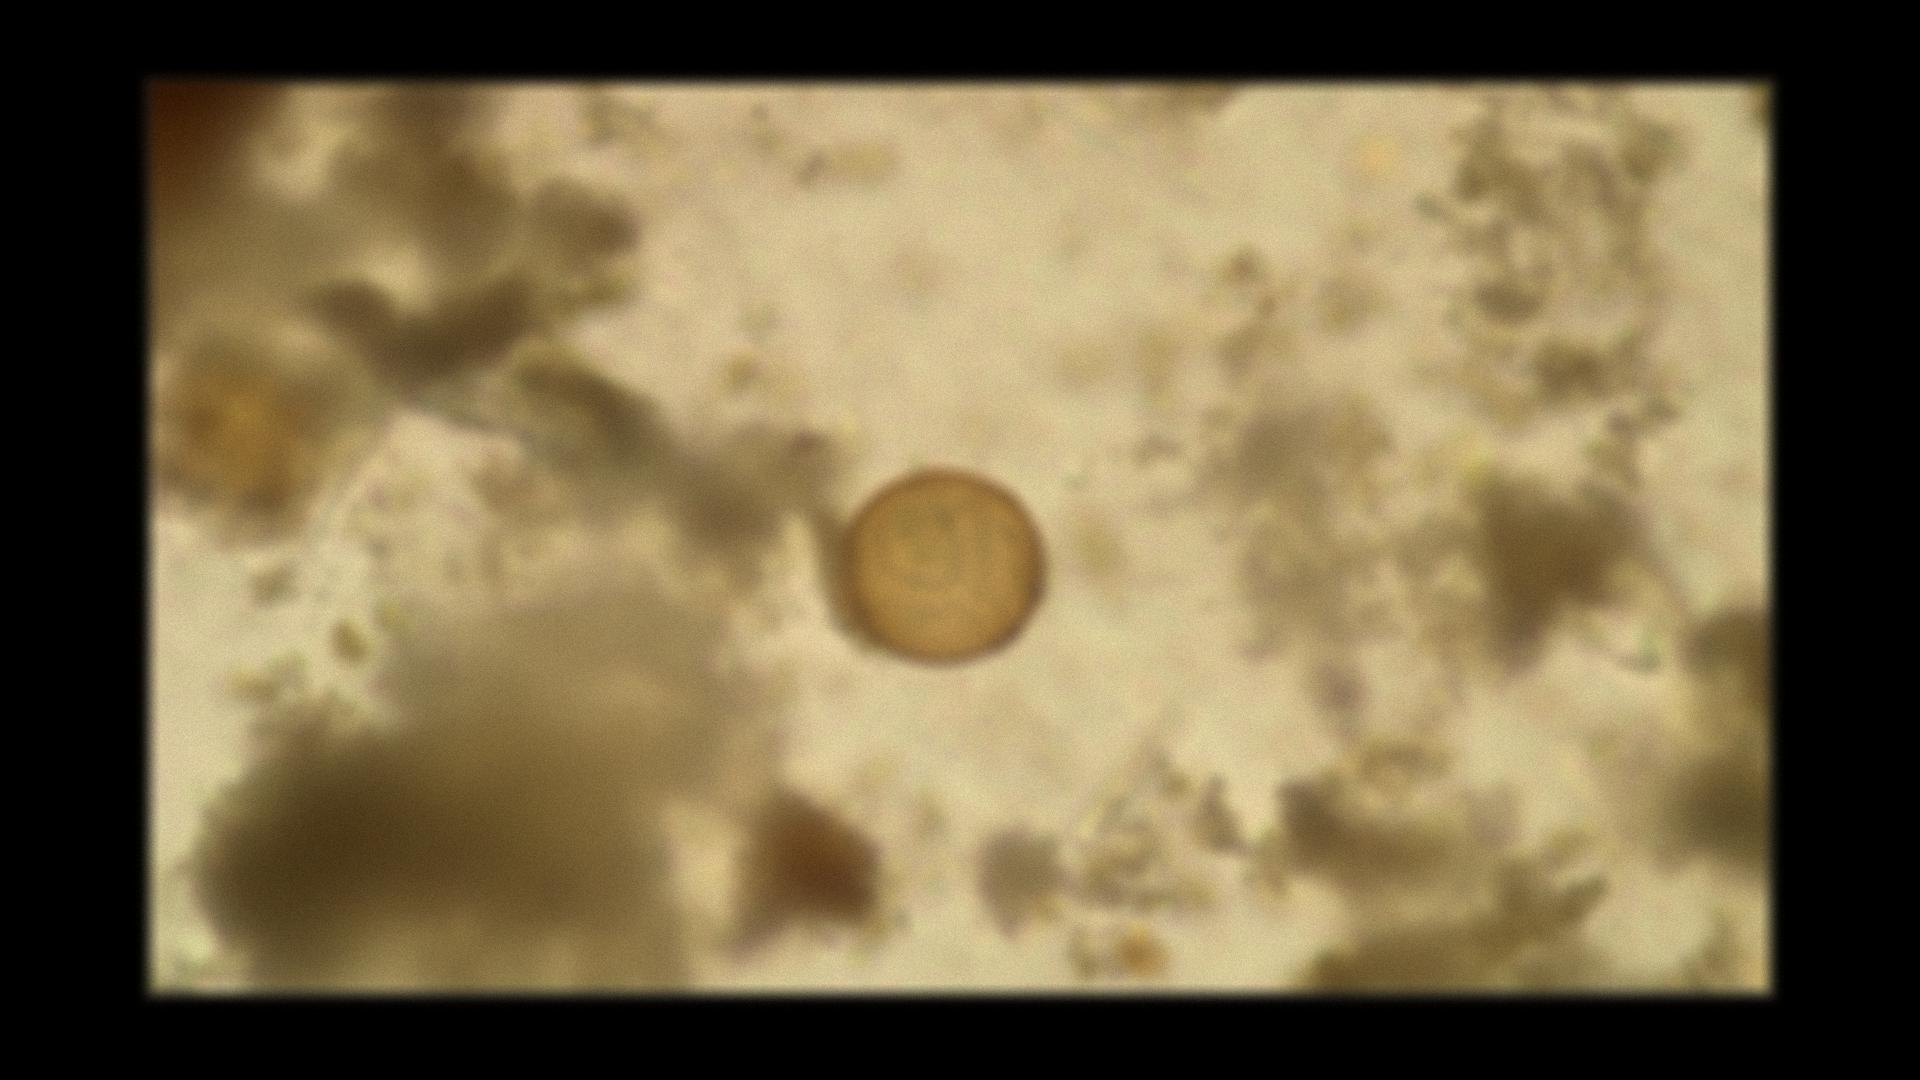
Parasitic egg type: Hymenolepis diminuta